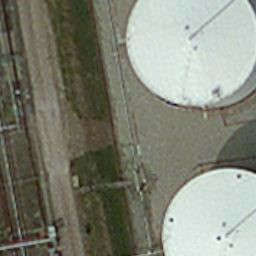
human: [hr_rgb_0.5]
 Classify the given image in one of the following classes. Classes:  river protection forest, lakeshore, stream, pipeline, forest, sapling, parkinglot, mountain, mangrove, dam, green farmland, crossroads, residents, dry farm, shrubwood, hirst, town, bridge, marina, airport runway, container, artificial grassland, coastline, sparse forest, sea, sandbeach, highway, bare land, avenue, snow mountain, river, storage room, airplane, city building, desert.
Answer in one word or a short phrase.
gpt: storage room